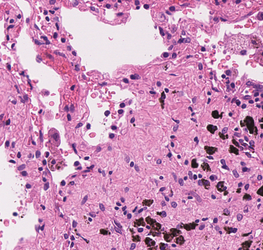
Tumor epithelial tissue: no
Tumor-associated stroma tissue: yes
Normal tissue: no